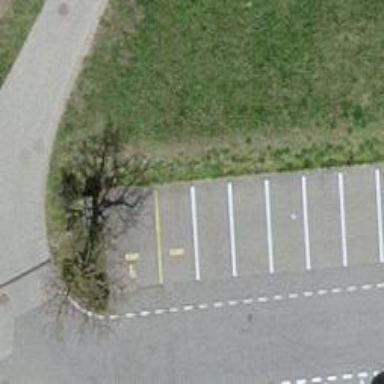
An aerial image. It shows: Designated parking space for disabled individuals.